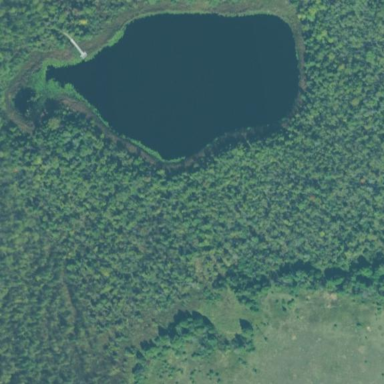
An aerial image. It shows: Pond surrounded by natural water.